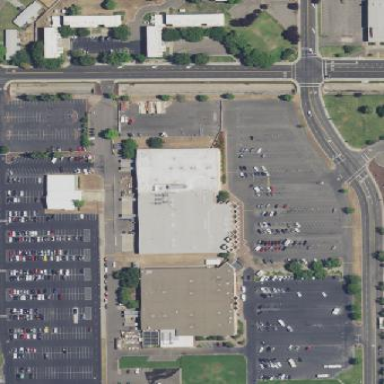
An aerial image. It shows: Supermarket located in building.